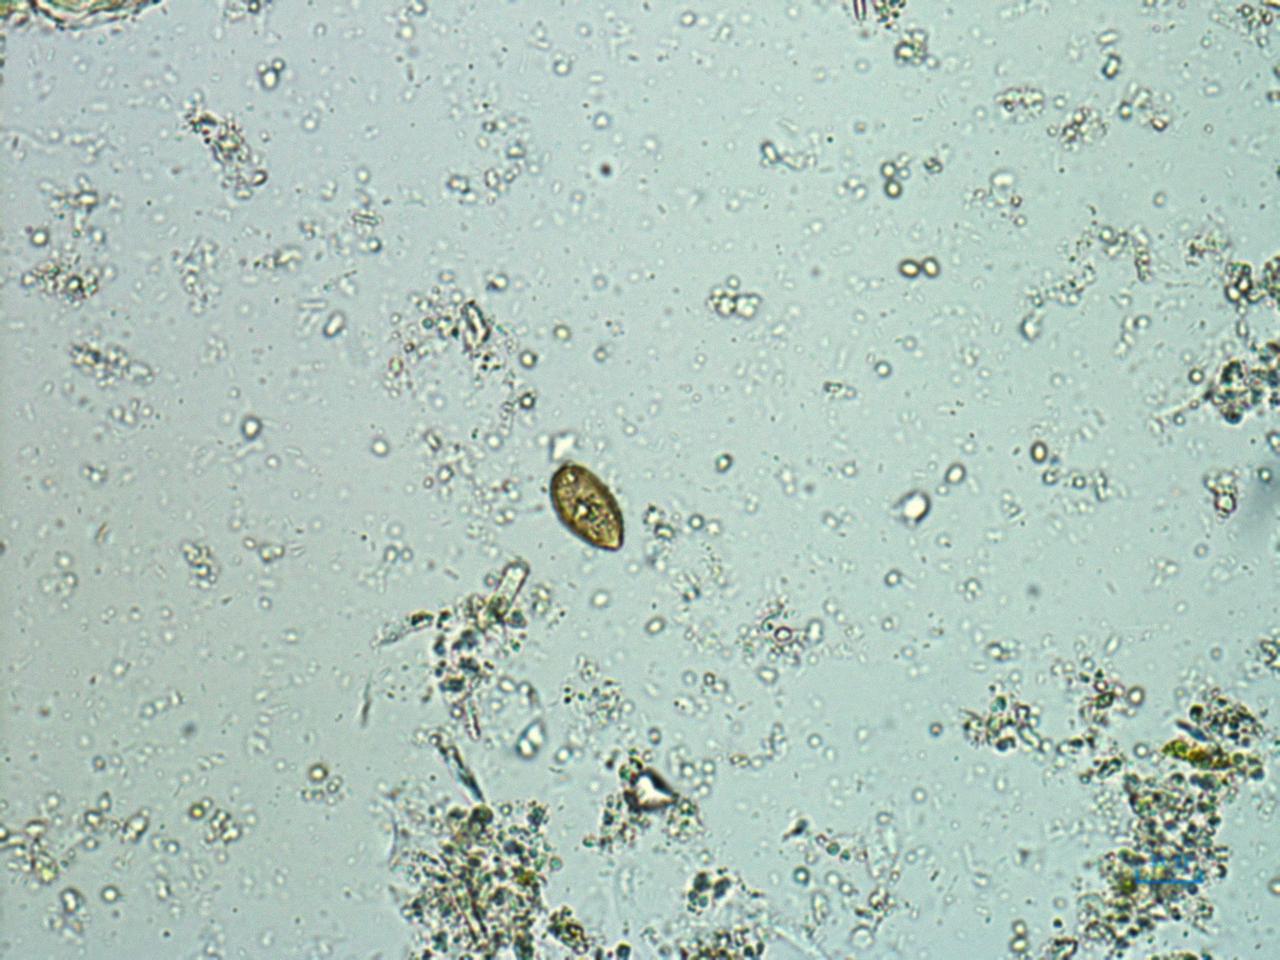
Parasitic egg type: Opisthorchis viverrine